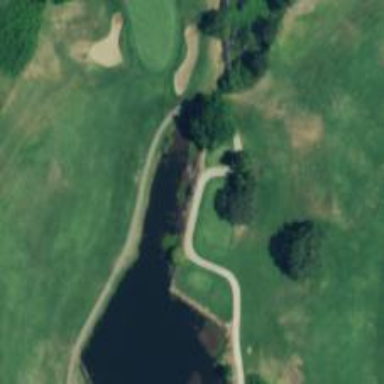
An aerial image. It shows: Pathway for golf carts.